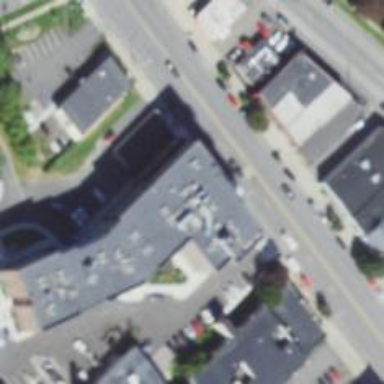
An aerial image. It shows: Healthcare clinic.